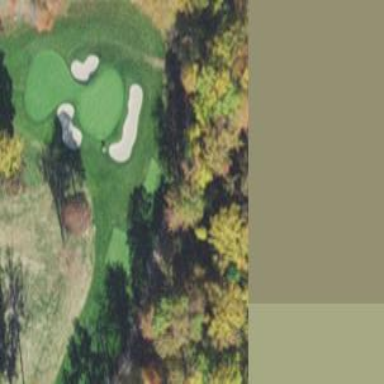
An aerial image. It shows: Pathway for golfing.